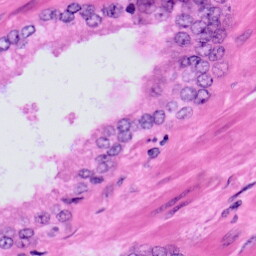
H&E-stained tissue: Prostate